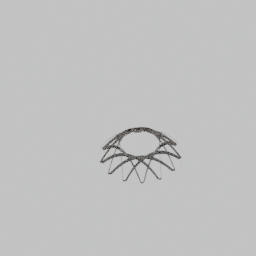
Label: furniture